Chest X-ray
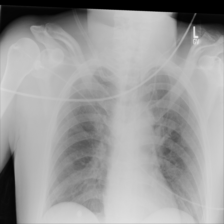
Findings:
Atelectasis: negative
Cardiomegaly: negative
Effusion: negative
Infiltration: negative
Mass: negative
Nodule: negative
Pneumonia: negative
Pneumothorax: negative
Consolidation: negative
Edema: negative
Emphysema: negative
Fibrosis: negative
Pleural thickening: negative
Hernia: negative